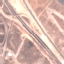
Land use / land cover class: Highway